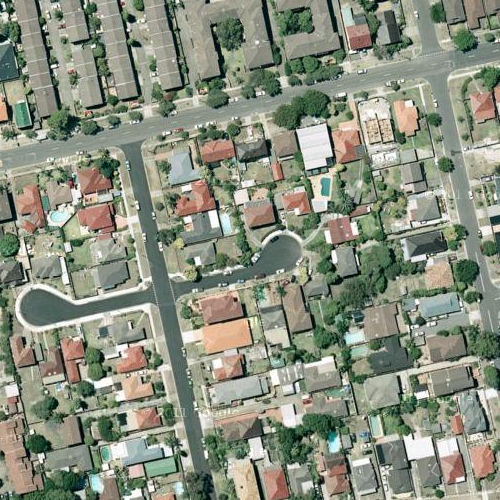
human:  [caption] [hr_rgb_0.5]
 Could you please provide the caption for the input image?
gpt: This is a residential area with lots of houses arranged densely and some roads go through this area .

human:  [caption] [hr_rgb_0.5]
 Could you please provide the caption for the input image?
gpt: A residential area with many houese arranged neatly and some roads go through this area .

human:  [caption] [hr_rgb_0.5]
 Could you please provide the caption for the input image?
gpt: A residential area with some houses arranged neatly .

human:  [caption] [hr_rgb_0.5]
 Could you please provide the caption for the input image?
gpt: Many houses arranged neatly with some roads go across this area .

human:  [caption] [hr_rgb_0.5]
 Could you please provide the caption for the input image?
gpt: Many houses with red and orange roofs arranged densely in the residential area .